Question: Let me explain the architecture i'd like to build in xCode. here is a photo of xcassets i have created in the project structure:

From the image you can see that i have created two xcassets folders. The first one called images.xcassets hosts all images that are common to both my targets.Its membership is in both target1 and target2. This xcassets sheet is filled with many images which i inherited from a fork.
The images-override.xcassets folder on the other hand, is where i'd like to put any images that ARE NOT common to both my targets. So the target membership for this directory should be only target2.
What im trying to accomplish:
Doing it this way, if i attempt to retrieve an image called myImage.png it should first check the images-override to see if any image is overriden, if its not found there it should then check images.xcassets for the image.
So my question is about what order the images will get searched for. I'd like the project to first check the images-overriden.xcassets sheet then check (if necessary) the images.xcassets folder. Any ideas ?
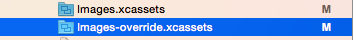
Answer: In general, you cannot include multiple assets with the same name in Xcode. For your purpose, I'd recommend a naming convention:
'filename.png'
'filename-override.png'
For example. When loading your image, you first check if 'filename-override.png' exists, if so load it. If not, load 'filename.png'.